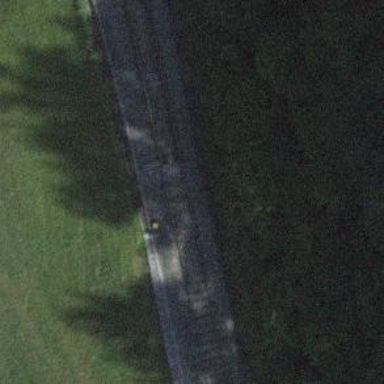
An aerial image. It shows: Railway switch.